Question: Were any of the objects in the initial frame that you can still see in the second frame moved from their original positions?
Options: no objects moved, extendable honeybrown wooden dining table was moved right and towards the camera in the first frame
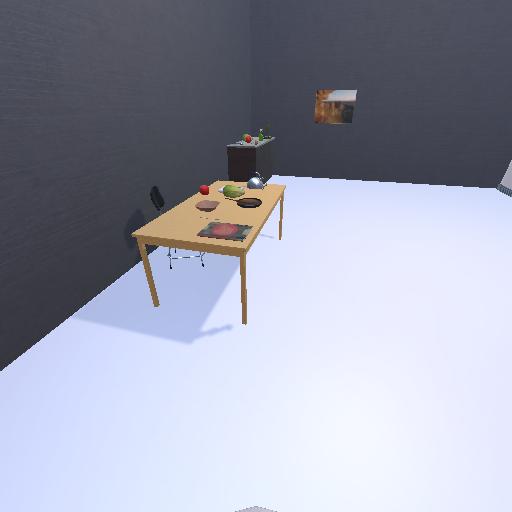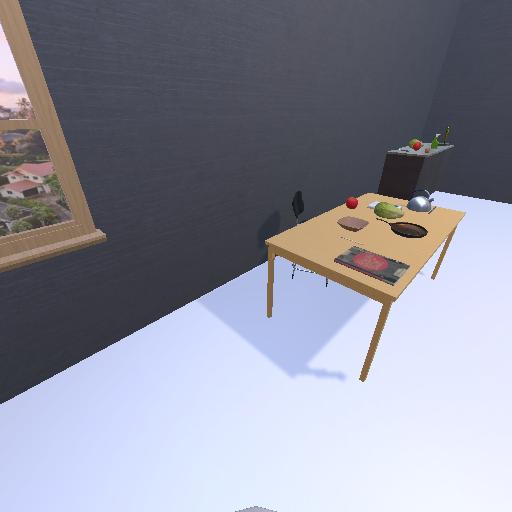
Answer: no objects moved